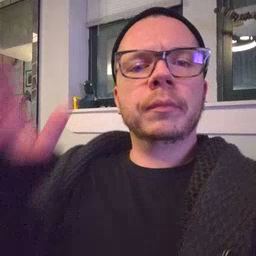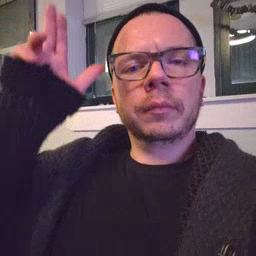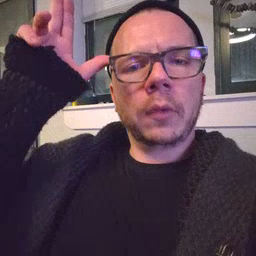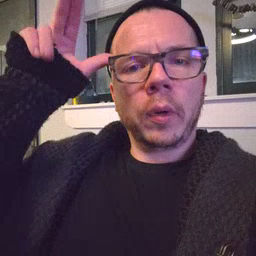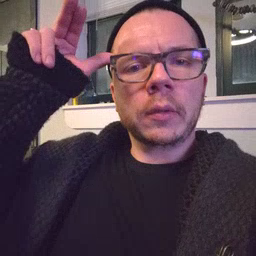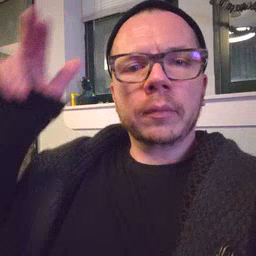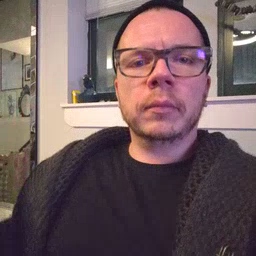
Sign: horse